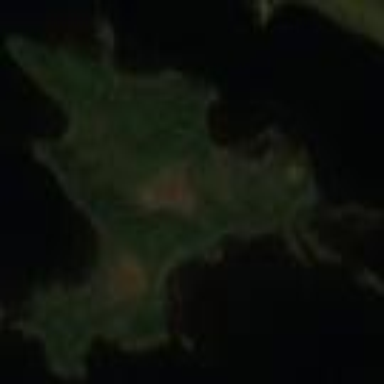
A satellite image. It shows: Island.